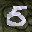
Label: 5